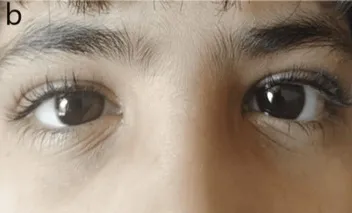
A 10-year-old with a history of periorbital atopic dermatitis. (b) After application of ointment.
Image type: medical_photograph (other_medical_photograph)